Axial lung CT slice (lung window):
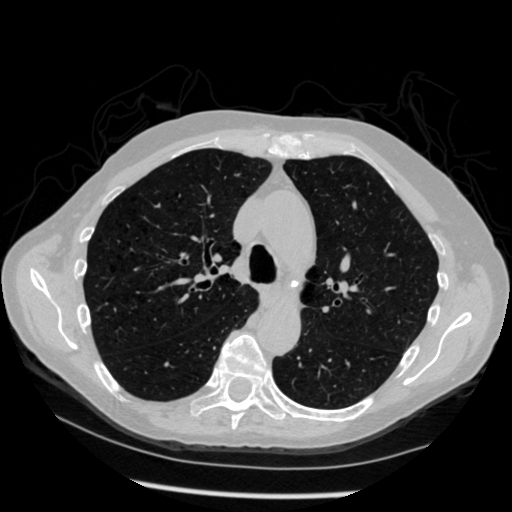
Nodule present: no